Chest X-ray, AP view. Patient: 65 years old, sex M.
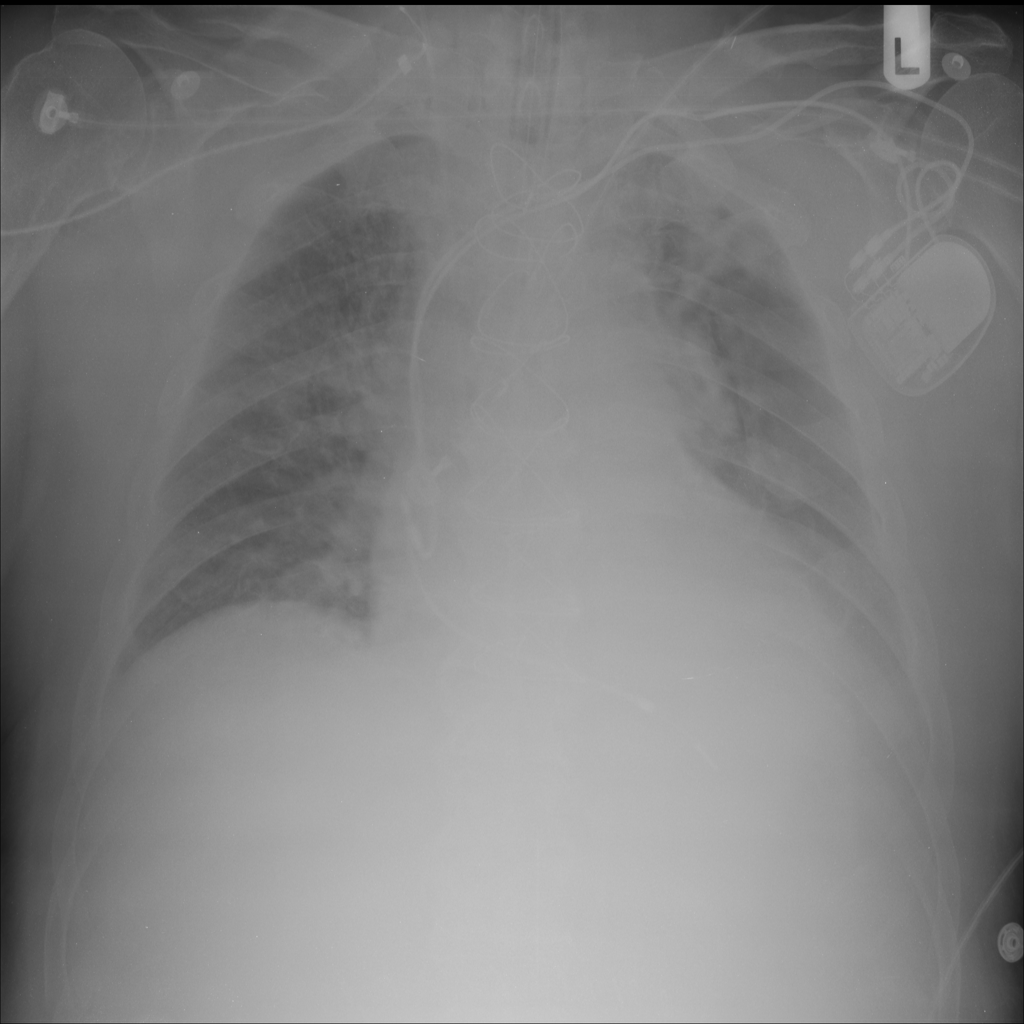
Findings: Atelectasis